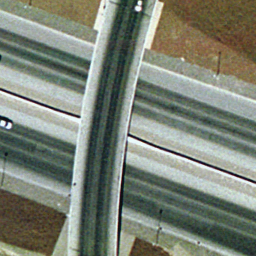
Label: overpass